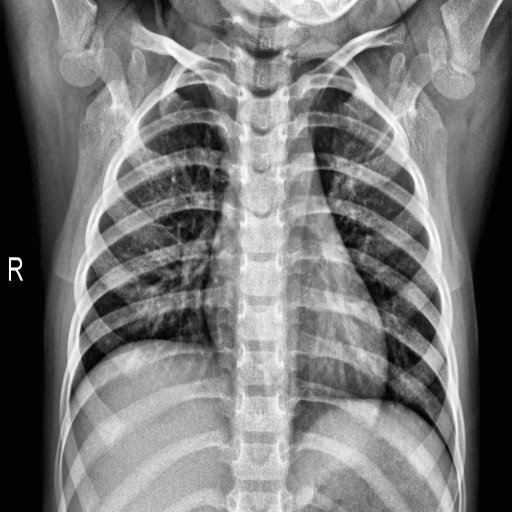
Finding: NORMAL